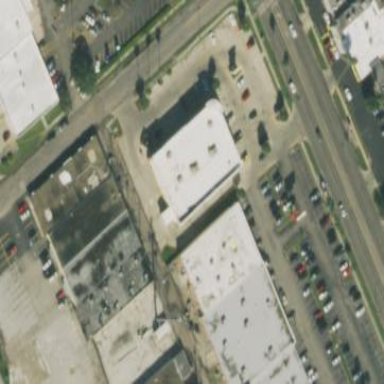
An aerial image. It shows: Building.